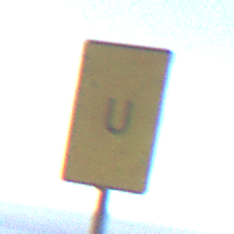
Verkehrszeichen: AnkuendigungOderFortsetzungUmleitungOhnePfeilsymbol
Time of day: MorningAfternoon
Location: Outdoor (RoadRail)
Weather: PartlyCloudy
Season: NotSpecified
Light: Natural